Interaction volume radius: 5 \u00c5
Interaction volume height: 20 \u00c5
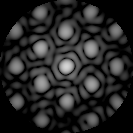
Disorder parameter: 0.2823